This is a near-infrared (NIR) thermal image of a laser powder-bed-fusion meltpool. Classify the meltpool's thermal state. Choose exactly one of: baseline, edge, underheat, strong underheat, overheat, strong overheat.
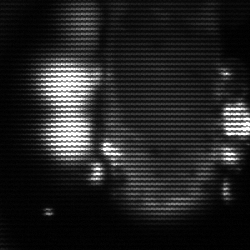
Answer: strong underheat